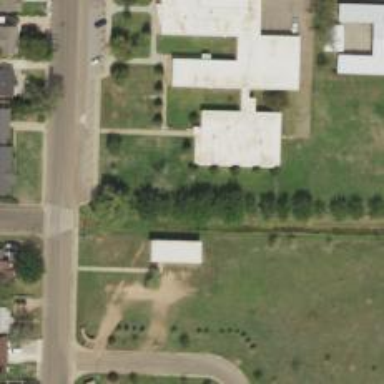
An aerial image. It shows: School.